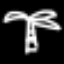
Label: palm tree